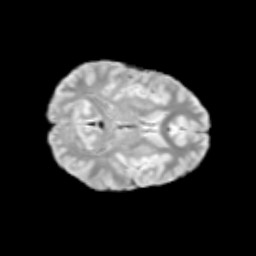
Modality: T2w
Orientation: axial
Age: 13
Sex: male
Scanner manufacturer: siemens
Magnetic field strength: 3 T
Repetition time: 3.8 s
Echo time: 0.07 s